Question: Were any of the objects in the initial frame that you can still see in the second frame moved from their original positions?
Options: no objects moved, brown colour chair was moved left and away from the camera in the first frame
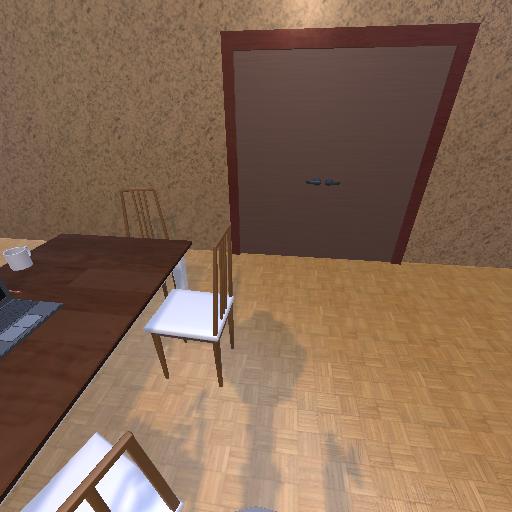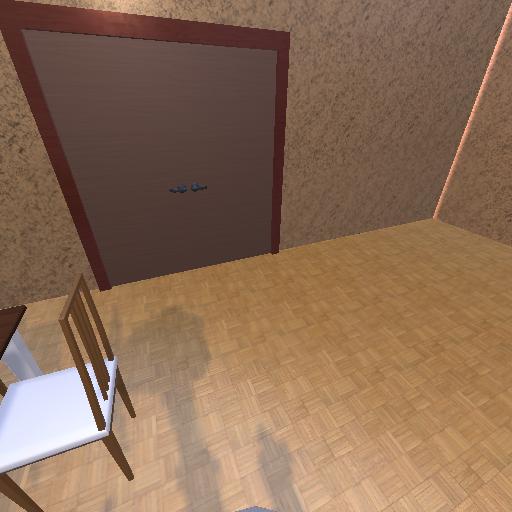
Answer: no objects moved